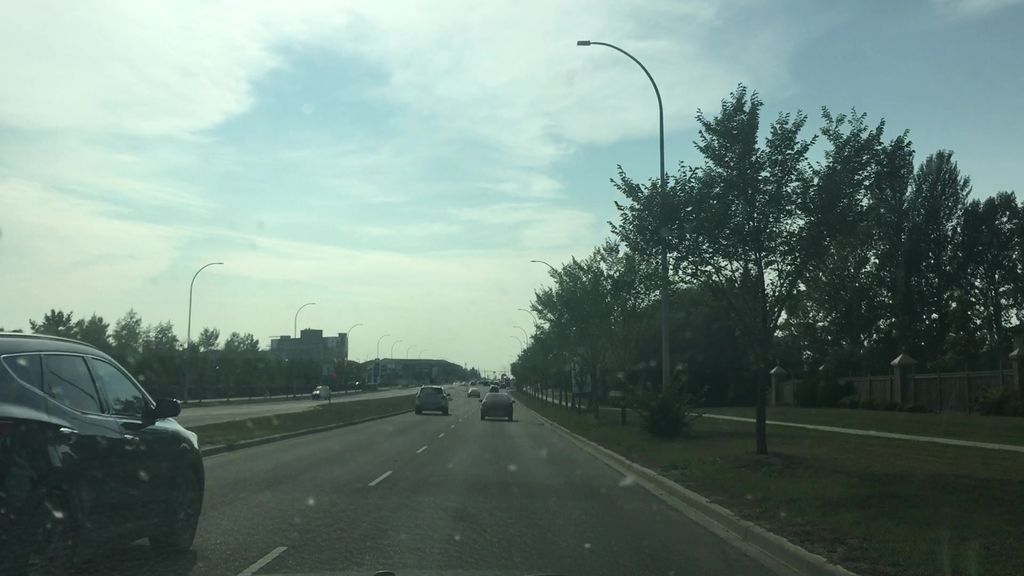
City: edmonton